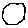
Label: hexagon